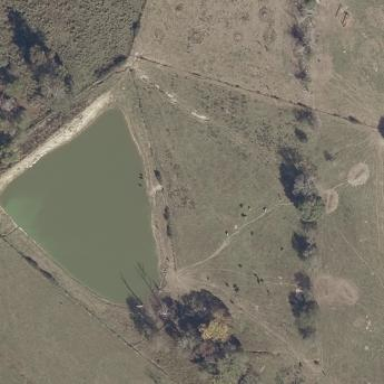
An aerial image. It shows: Pond with natural water.